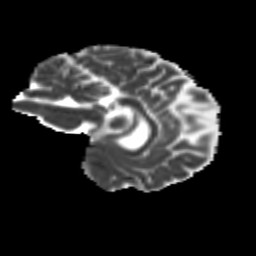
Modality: MD
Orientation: sagittal
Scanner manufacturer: siemens
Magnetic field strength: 3 T
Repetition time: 9.2 s
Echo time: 0.084 s